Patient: sex M, age 60
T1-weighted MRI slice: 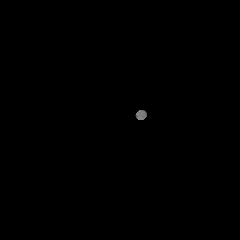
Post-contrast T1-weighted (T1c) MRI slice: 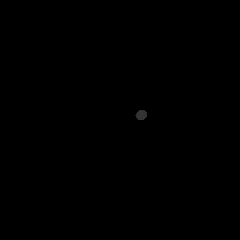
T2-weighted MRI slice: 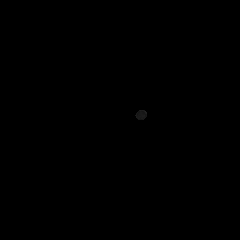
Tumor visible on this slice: no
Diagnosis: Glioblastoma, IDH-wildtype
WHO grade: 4